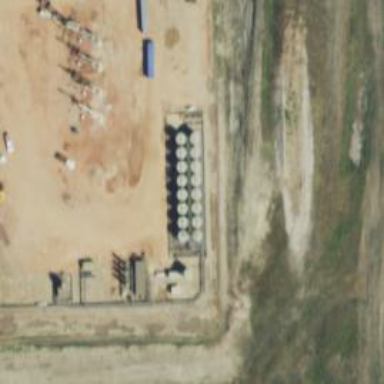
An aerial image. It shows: Storage tank with man-made structure.